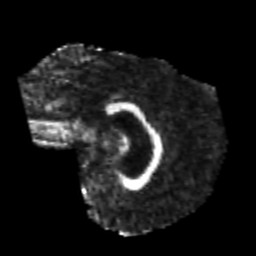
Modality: FA
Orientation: sagittal
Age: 26
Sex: male
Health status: healthy
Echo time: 0.074 s